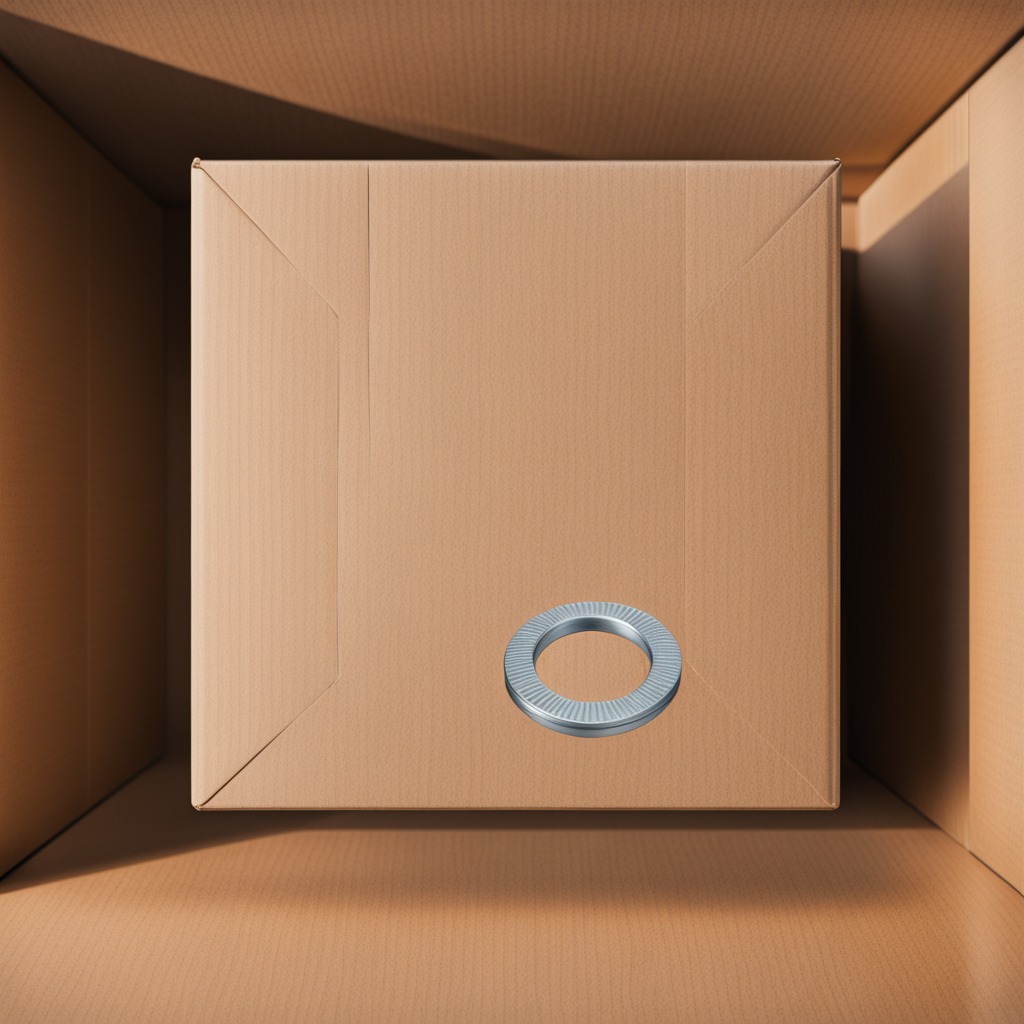
A flat metal washer is lying on the cardboard box surface.